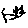
Label: cat